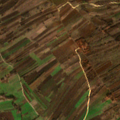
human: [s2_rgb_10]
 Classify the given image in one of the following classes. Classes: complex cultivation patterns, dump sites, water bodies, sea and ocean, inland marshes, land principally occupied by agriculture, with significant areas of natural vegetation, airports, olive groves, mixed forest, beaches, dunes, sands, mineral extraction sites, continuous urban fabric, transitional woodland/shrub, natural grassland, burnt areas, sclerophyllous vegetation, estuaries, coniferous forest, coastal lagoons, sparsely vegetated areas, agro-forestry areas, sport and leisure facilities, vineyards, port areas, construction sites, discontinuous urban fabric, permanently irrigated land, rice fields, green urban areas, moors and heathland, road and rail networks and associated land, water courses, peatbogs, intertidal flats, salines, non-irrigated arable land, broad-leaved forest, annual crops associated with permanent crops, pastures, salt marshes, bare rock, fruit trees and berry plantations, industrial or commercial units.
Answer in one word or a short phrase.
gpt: non-irrigated arable land, fruit trees and berry plantations, complex cultivation patterns